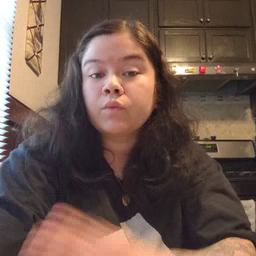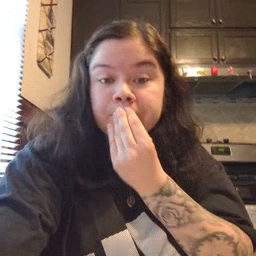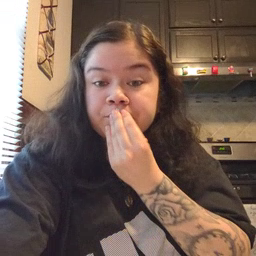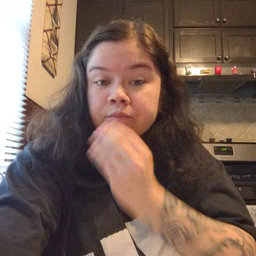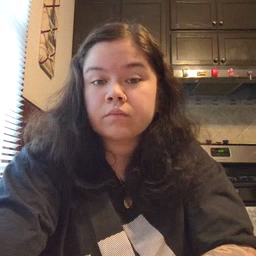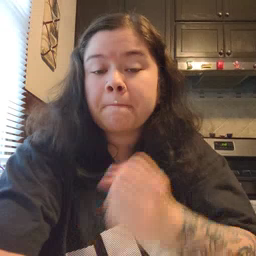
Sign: food